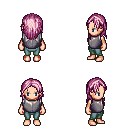
a pixel art fantasy rpg character, female body template, human, light skin, steel chest armor, teal pants, pink long hairstyle, four views (front, back, left, right), 2x2 character sprite sheet, small pixel art, hard edges, no anti-aliasing